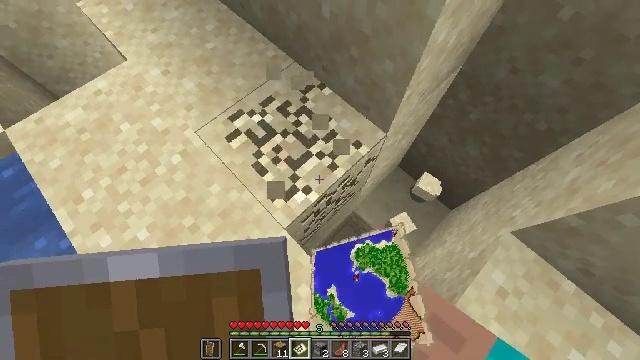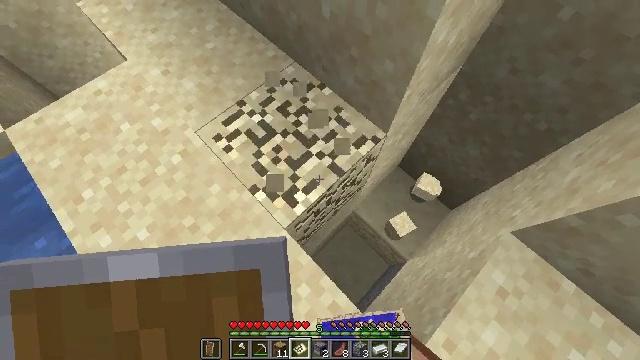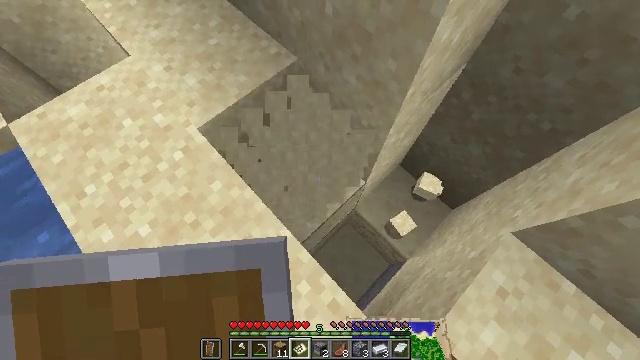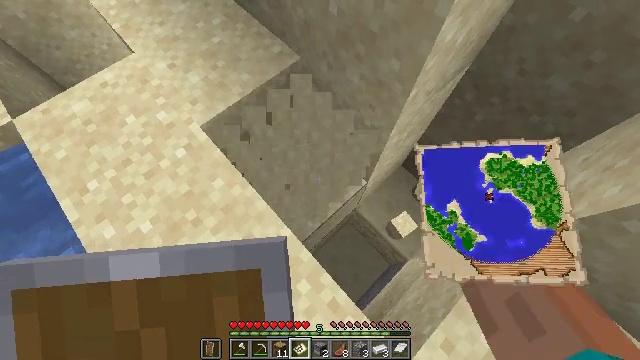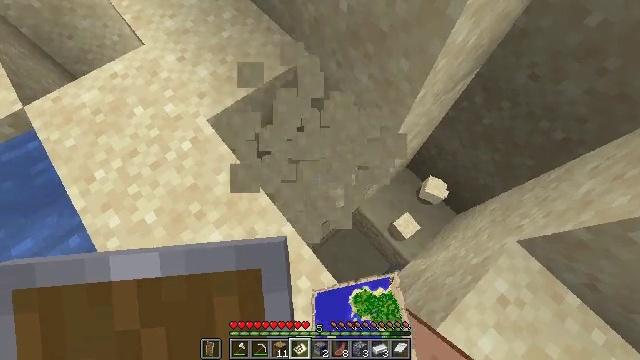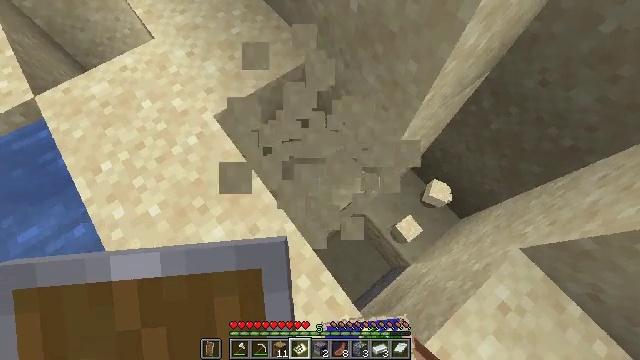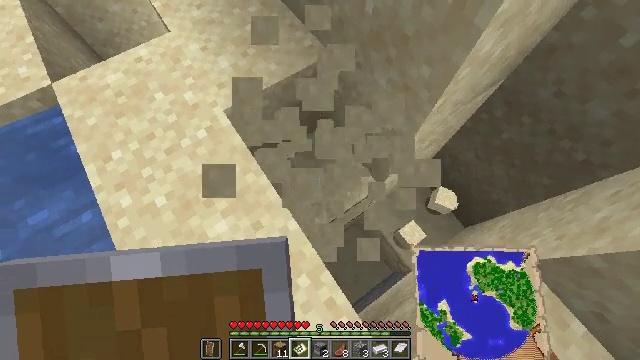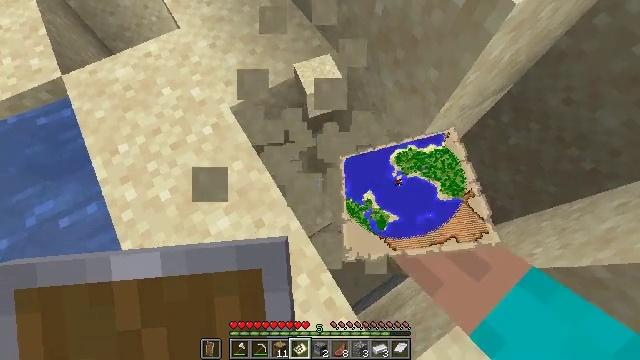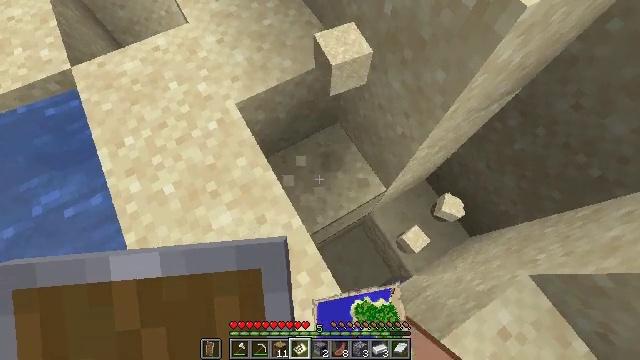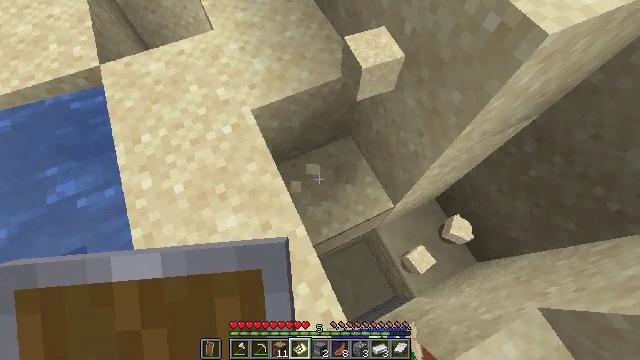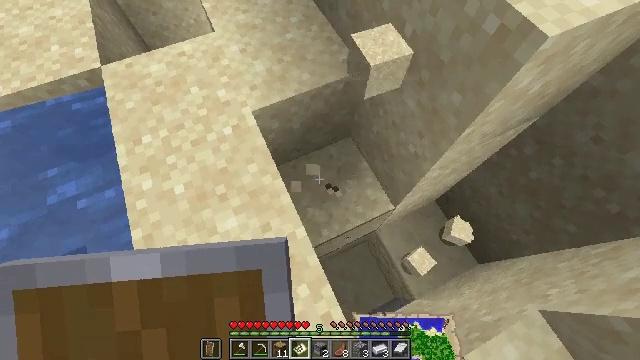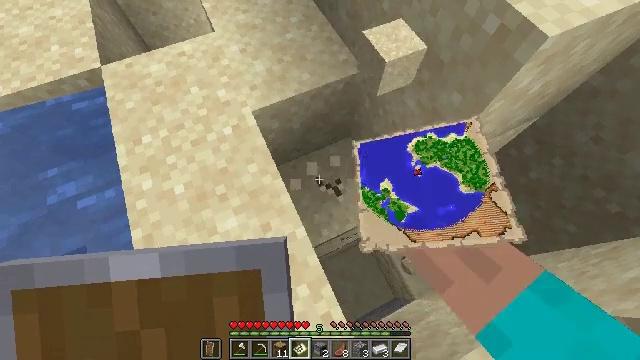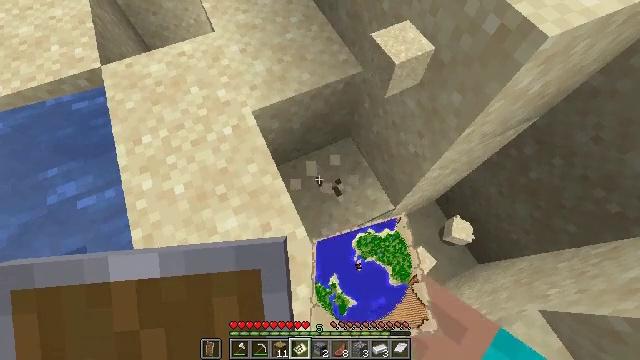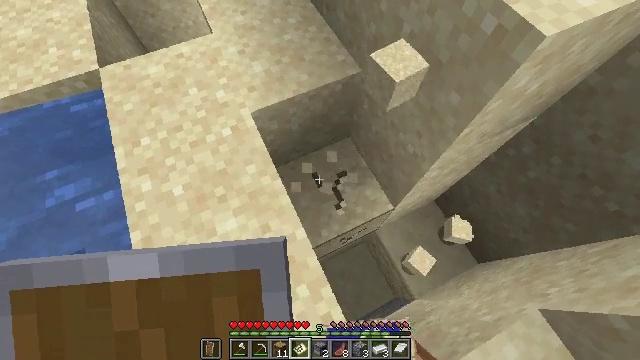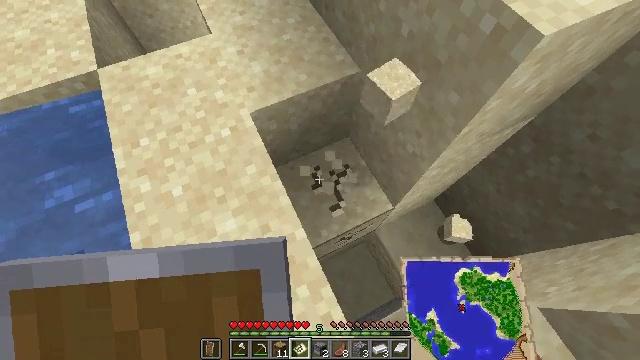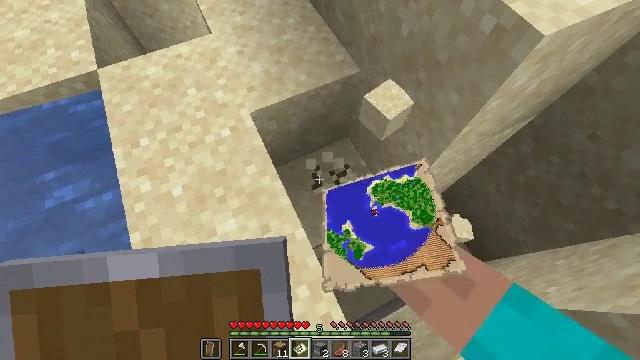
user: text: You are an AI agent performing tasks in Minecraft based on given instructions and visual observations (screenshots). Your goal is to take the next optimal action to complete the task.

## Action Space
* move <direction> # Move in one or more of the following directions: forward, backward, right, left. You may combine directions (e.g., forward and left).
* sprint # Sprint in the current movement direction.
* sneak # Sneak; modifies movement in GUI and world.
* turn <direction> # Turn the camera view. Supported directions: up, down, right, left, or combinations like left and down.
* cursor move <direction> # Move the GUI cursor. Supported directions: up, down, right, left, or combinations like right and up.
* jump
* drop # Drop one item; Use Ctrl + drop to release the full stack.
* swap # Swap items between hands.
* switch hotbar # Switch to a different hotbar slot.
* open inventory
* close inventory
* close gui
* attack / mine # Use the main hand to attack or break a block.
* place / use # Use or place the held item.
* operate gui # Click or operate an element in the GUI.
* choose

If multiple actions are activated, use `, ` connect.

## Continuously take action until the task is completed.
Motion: motion action
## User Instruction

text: Collect sand to make glass.
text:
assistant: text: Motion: attack / mine
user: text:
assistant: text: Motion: attack / mine
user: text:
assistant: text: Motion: attack / mine
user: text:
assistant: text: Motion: turn left, attack / mine
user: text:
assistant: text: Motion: turn left, attack / mine
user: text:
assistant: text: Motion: turn left, attack / mine
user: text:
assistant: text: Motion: turn left, attack / mine
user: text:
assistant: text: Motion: turn left, attack / mine
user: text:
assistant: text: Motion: turn left and up, attack / mine
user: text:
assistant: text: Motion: attack / mine
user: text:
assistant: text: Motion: attack / mine
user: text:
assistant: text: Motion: attack / mine
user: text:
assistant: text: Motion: attack / mine
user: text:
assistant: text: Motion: attack / mine
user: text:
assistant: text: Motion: attack / mine
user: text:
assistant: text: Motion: attack / mine
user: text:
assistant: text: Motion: attack / mine
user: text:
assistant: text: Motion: attack / mine
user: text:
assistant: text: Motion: attack / mine
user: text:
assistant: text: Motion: attack / mine
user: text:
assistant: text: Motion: attack / mine
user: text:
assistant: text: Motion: attack / mine
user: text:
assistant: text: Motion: turn up, attack / mine
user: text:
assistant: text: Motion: turn up, attack / mine
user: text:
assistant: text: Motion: attack / mine
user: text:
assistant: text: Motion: attack / mine
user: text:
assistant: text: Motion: attack / mine
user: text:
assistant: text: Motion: attack / mine
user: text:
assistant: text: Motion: attack / mine
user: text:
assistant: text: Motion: attack / mine